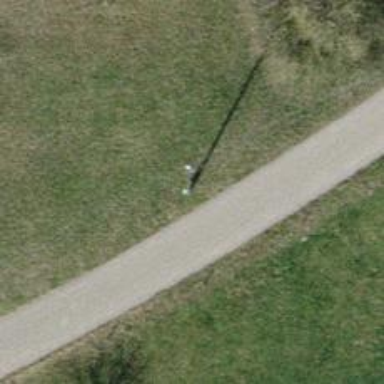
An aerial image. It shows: Power pole.